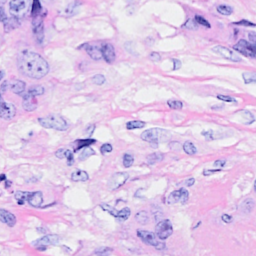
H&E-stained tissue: Breast